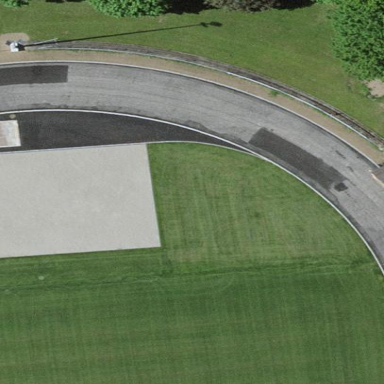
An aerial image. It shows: Shotput track in leisure land area.